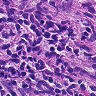
Metastatic tissue present: yes